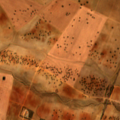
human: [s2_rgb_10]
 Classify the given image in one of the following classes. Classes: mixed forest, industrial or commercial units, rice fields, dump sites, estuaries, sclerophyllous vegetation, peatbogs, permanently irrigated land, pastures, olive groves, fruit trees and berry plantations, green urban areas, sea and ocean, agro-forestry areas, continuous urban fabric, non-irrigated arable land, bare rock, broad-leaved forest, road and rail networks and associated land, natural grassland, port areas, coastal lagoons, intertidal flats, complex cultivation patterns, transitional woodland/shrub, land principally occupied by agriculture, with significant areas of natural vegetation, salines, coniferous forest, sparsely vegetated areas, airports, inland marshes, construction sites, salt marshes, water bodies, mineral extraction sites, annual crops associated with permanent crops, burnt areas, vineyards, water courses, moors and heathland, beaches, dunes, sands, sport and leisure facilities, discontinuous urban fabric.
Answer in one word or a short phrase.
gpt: non-irrigated arable land, olive groves